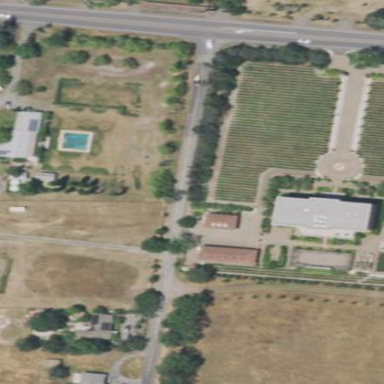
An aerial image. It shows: Vineyard where grapes are grown.